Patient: sex M, age 61
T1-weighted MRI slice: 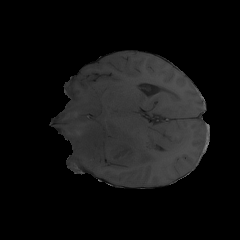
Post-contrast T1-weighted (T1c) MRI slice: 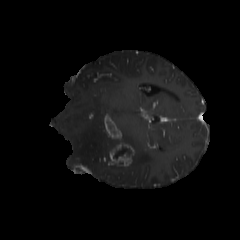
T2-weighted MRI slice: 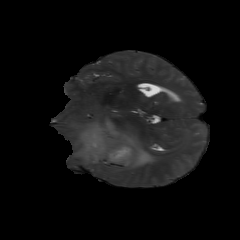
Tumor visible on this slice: yes
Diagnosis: Glioblastoma, IDH-wildtype
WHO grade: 4